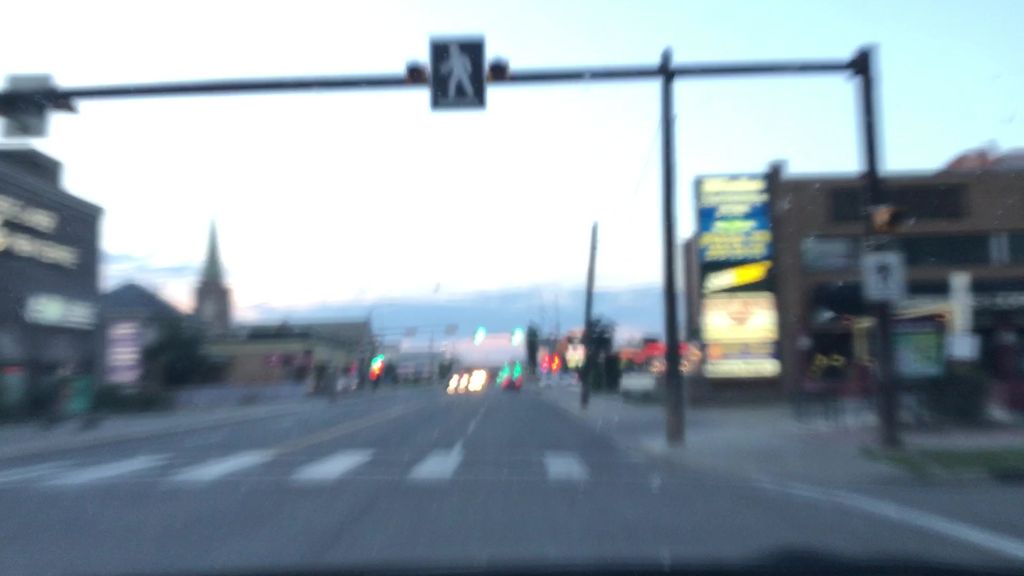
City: calgary